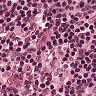
Metastatic tissue present: no